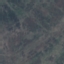
Land use / land cover class: HerbaceousVegetation